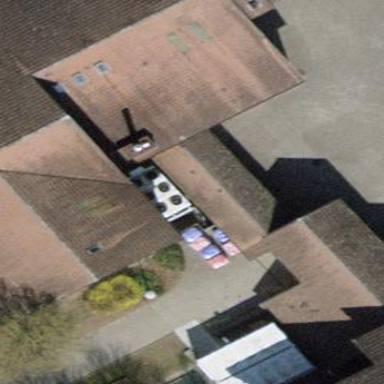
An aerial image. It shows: Close-up view of roof part of building.